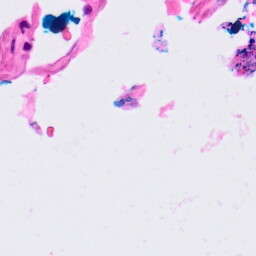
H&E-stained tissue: Lung